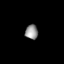
Tissue: lung
Cell type: Fibroblasts
Senescence score: 0.5518
Nuclear area (px): 181
Mean DAPI intensity: 147.558